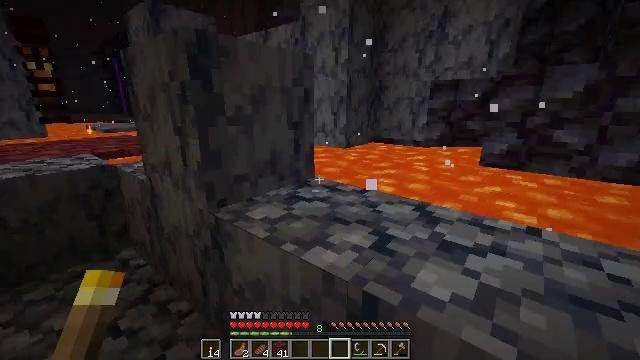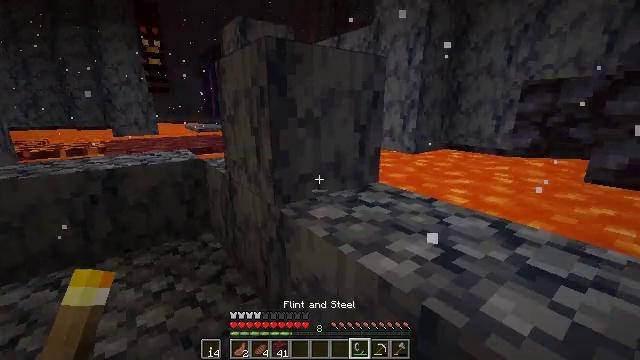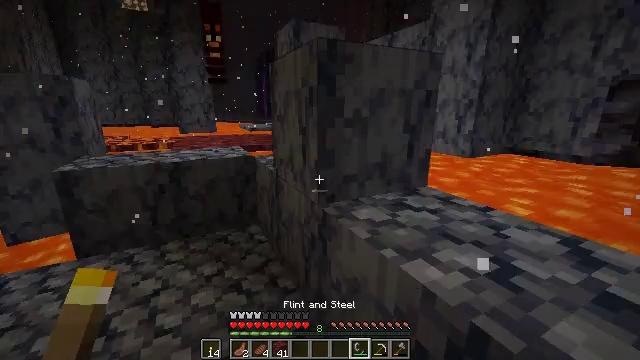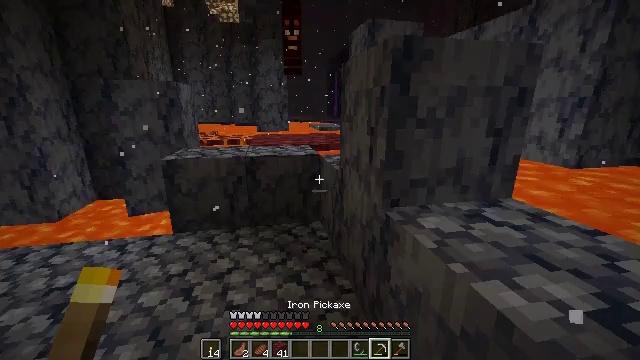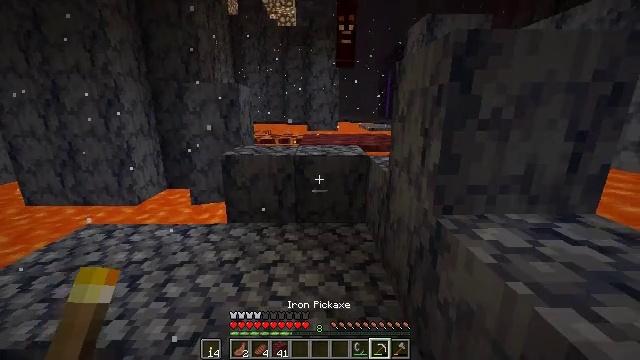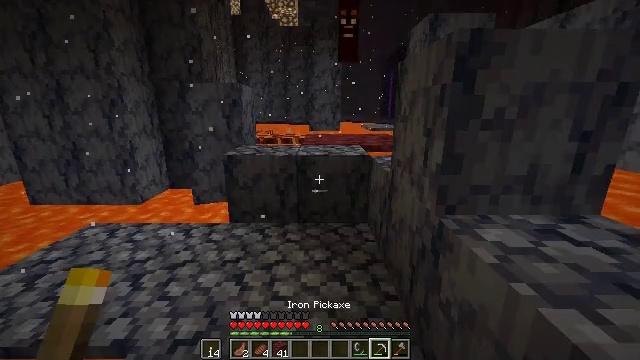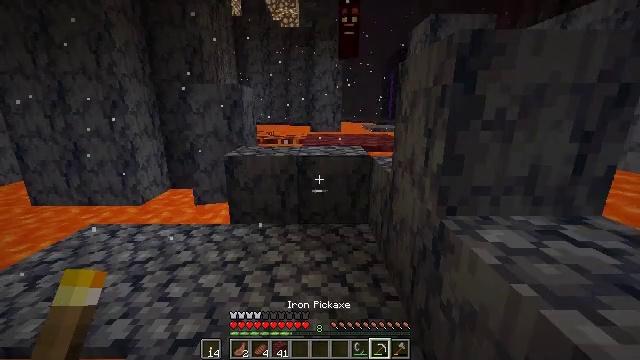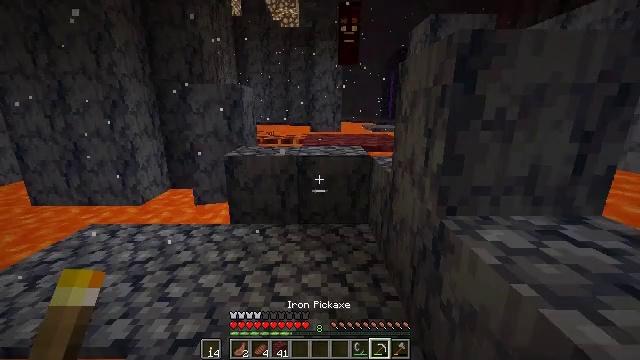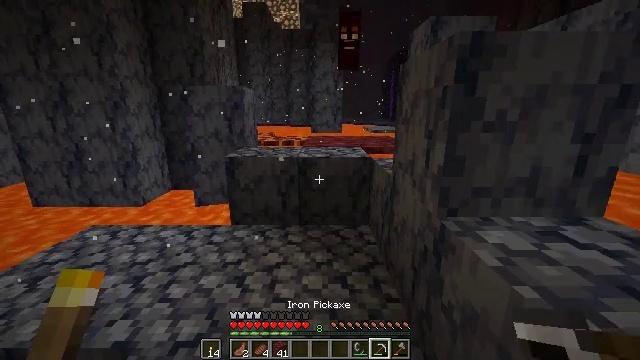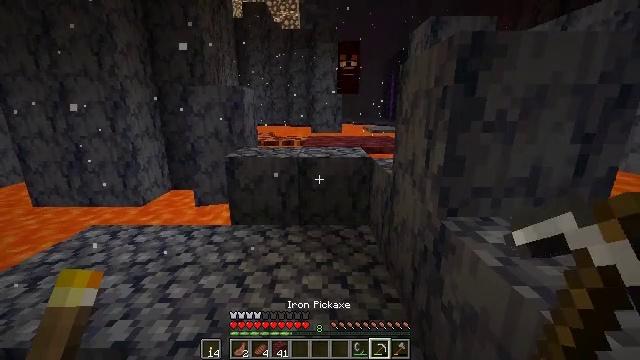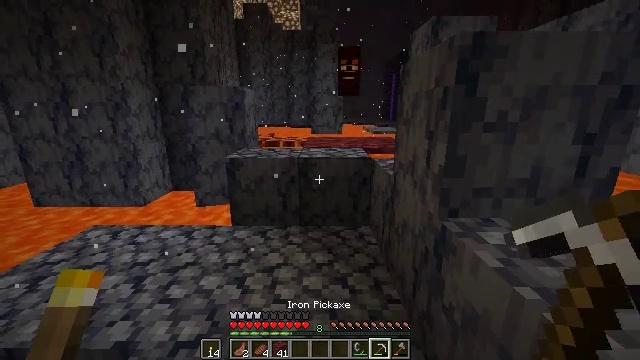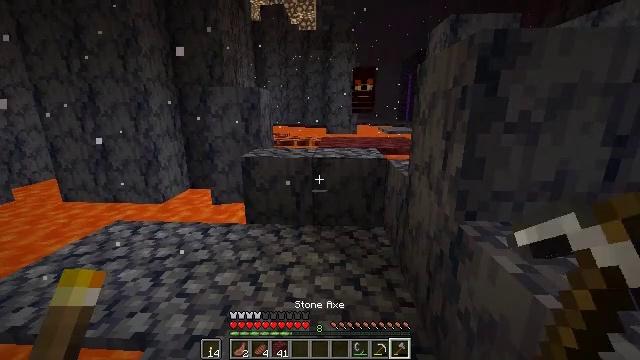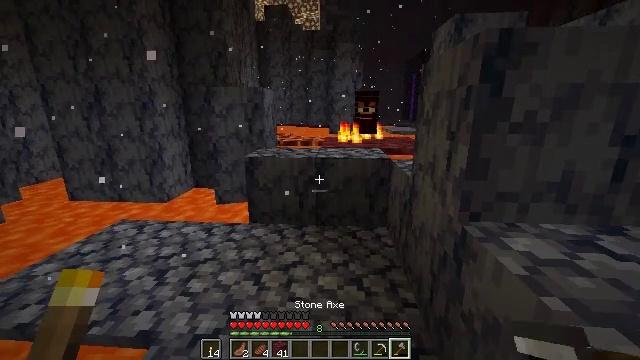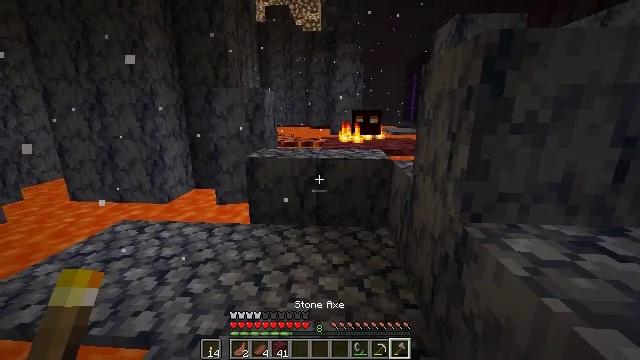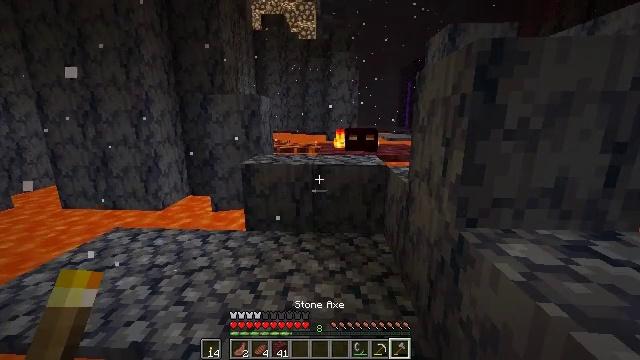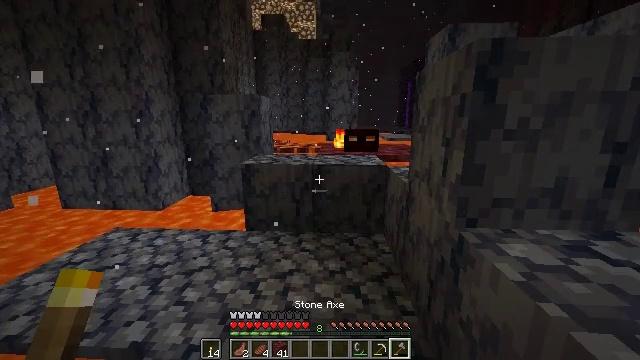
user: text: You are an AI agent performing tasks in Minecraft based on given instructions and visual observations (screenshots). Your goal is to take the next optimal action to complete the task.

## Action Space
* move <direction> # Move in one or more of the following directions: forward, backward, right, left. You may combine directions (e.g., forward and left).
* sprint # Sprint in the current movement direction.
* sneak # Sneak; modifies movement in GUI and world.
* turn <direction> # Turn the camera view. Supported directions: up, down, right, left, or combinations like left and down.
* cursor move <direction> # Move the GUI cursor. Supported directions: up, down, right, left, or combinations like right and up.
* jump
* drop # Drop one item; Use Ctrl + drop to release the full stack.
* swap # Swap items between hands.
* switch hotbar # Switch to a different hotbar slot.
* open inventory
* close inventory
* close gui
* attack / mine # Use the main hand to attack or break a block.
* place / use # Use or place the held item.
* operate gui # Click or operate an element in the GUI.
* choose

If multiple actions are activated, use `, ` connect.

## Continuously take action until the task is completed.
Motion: motion action
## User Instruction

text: Defeat a magma cube.
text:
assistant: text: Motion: turn left
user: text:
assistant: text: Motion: turn left
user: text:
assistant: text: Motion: turn left
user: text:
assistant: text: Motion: turn left
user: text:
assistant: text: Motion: no_op
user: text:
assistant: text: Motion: no_op
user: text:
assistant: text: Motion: no_op
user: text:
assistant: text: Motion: no_op
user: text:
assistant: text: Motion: no_op
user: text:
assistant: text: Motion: no_op
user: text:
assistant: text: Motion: turn left
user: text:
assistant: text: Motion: no_op
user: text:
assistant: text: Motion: no_op
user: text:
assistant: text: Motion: turn up
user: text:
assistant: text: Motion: no_op
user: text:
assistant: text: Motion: no_op
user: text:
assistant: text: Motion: no_op
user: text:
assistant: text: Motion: no_op
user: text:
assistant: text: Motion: turn right
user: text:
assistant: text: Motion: no_op
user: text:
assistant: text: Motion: turn right
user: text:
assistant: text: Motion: turn right
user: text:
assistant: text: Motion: turn right and up
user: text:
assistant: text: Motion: turn up
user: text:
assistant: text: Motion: no_op
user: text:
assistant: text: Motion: move forward
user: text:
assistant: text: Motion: move forward
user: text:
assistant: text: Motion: move forward
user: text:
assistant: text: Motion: move forward
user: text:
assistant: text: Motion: move forward